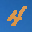
Label: 4